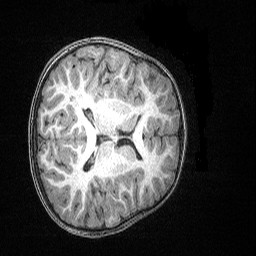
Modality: T1w
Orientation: axial
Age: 84
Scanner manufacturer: siemens
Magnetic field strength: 3 T
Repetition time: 2.5 s
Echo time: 0.00347 s